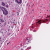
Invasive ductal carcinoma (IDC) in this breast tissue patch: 0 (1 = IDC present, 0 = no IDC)